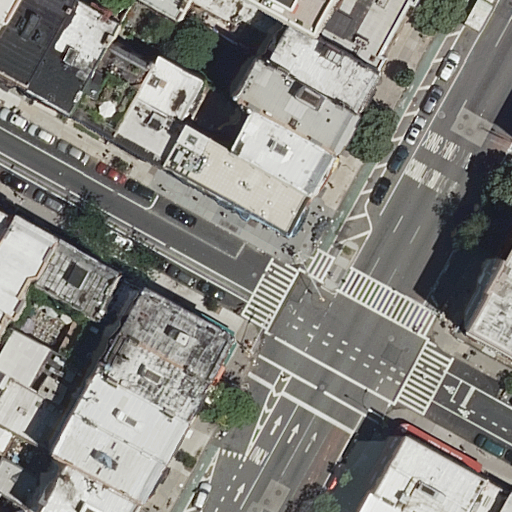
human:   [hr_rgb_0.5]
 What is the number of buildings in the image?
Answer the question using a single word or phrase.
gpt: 27

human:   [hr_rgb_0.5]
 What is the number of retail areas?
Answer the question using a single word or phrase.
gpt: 1

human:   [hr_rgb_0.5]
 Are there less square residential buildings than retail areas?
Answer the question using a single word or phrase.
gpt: yes

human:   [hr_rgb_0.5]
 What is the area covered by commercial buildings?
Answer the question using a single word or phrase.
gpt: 0m2

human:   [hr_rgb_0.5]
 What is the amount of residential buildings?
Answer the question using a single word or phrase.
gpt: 27

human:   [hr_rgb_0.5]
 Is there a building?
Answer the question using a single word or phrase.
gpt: yes

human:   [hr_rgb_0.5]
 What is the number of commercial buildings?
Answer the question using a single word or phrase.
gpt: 0

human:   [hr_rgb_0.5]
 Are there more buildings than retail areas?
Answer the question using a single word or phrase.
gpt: yes

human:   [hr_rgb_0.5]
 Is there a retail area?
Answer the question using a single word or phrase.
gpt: yes

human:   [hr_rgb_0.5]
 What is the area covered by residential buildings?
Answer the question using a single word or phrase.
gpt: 3875m2

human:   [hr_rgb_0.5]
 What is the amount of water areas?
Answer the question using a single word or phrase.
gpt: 0

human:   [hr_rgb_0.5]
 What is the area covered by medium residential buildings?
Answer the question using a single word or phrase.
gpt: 3525m2

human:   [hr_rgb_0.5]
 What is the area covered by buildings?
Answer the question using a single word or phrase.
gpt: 3875m2

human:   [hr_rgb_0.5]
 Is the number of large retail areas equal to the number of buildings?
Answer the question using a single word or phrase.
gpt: no

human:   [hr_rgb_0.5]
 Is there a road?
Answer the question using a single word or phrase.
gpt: yes

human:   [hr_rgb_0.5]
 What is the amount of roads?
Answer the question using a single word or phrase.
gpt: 4

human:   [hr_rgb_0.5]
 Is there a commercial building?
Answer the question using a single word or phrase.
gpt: no

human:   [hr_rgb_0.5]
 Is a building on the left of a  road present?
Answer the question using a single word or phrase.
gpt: yes

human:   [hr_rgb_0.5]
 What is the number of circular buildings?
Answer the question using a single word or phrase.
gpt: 0

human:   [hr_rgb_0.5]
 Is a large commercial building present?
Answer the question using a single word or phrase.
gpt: no

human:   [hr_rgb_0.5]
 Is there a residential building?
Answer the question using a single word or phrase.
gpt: yes

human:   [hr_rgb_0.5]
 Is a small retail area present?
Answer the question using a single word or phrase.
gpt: yes

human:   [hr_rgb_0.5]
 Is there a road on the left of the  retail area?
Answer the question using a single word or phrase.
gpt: no

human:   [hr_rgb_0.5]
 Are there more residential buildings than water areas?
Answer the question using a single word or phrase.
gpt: yes

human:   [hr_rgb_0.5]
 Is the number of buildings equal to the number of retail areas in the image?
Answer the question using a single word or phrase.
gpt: no

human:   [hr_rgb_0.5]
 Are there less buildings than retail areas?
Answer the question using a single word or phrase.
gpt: no

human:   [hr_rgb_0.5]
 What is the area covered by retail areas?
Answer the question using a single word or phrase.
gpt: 40m2

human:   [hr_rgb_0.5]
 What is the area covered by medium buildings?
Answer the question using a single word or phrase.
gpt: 3525m2

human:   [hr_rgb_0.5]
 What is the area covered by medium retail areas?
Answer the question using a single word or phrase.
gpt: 0m2

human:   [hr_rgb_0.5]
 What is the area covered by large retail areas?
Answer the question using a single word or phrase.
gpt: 0m2

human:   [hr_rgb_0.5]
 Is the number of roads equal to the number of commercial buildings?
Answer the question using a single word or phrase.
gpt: no

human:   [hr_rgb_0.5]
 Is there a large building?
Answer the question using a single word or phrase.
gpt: no

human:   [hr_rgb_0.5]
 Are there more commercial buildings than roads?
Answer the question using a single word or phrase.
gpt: no

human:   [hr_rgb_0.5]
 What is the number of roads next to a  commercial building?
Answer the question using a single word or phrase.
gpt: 0

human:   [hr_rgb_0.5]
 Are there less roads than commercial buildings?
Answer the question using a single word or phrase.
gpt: no

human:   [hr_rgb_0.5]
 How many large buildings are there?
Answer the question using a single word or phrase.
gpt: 0

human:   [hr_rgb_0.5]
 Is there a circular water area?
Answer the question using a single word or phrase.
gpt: no

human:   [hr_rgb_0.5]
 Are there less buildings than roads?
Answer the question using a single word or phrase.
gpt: no

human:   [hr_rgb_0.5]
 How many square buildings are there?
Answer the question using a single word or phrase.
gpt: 0

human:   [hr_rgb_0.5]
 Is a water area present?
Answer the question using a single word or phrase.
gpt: no

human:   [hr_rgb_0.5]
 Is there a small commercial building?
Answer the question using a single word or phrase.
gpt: no

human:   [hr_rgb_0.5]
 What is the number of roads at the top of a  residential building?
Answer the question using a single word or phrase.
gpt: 2

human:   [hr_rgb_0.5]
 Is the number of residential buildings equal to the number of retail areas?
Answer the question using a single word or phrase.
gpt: no

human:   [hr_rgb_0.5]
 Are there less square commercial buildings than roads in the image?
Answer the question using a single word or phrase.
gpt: yes

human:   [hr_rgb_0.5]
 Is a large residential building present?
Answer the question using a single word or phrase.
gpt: no

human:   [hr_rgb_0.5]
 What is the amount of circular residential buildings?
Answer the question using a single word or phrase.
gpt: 0

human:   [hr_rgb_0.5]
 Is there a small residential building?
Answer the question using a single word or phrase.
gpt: yes

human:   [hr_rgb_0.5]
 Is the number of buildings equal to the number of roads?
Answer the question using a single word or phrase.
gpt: no

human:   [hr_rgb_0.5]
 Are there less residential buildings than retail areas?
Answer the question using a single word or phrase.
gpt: no

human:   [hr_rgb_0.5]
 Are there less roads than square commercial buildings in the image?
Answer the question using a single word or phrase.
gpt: no

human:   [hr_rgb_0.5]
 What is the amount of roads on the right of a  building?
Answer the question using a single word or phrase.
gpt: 3

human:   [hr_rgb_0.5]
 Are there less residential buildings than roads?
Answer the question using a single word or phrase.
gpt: no

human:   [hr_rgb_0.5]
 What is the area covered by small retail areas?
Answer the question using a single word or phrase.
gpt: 40m2

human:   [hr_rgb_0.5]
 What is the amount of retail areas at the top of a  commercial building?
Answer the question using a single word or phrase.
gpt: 0

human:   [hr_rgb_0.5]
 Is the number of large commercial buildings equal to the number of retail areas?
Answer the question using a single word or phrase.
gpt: no

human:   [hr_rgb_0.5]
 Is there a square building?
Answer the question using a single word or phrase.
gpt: no

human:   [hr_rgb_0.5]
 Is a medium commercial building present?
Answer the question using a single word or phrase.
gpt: no

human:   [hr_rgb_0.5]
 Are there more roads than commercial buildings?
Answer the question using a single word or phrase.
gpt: yes

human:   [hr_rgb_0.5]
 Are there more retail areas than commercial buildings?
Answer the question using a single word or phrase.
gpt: yes

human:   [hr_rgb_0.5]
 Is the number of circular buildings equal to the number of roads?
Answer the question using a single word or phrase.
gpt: no

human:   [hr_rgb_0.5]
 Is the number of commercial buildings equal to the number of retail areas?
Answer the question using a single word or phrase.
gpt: no

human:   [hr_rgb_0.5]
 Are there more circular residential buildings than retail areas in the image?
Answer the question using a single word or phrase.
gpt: no

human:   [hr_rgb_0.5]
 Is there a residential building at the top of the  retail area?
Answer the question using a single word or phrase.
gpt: yes

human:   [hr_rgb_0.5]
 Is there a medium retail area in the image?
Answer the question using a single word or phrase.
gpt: no